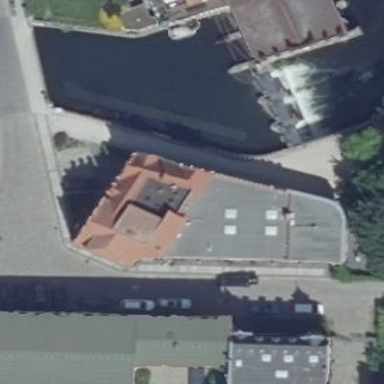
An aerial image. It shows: Building with watermill.